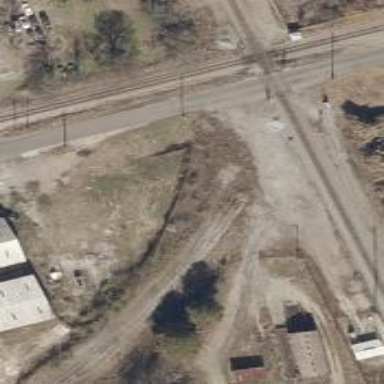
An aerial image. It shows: Abandoned railway.